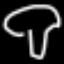
Label: mushroom